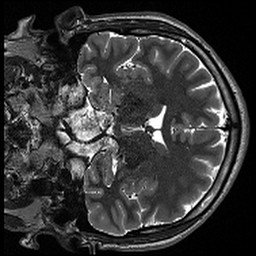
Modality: T2w
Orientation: coronal
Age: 28
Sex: male
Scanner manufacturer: siemens
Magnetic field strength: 3 T
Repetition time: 13.15 s
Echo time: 0.082 s